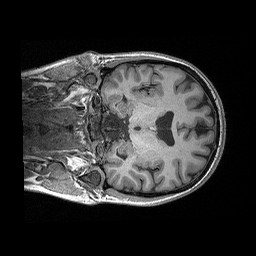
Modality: T1w
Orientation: coronal
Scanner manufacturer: siemens
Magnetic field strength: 3 T
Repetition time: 2.3 s
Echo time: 0.00298 s